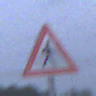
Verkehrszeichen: FussgaengerLinks
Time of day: SunriseSunset
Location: Outdoor (Suburban)
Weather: PartlyCloudy
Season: NotSpecified
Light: Natural